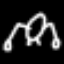
Label: frog